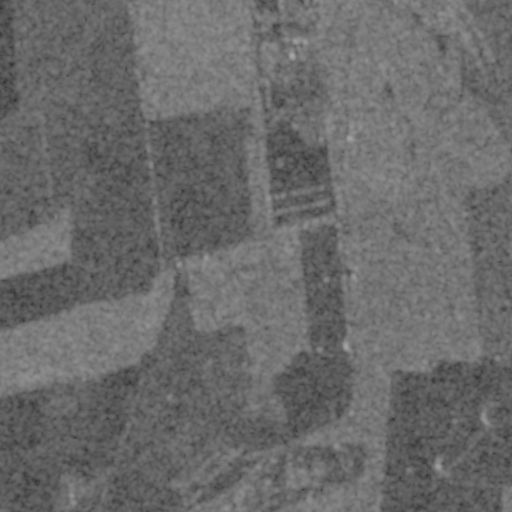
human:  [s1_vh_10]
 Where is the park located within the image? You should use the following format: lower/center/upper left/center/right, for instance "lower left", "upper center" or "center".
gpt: The park is located in the upper right of the image.
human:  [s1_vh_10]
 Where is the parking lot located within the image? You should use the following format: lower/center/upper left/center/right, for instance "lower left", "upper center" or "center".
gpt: The parking lot is located in the upper center of the image.
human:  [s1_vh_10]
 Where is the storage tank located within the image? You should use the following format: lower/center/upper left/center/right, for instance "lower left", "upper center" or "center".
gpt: The storage tank is located in the lower left of the image.
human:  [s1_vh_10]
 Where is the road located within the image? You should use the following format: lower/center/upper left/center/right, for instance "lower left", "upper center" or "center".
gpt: There is no road in the image.

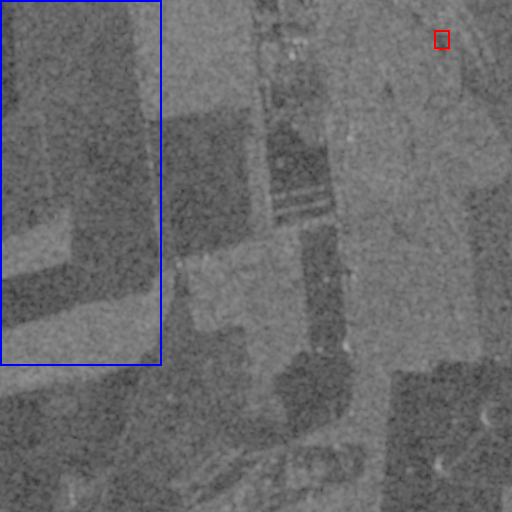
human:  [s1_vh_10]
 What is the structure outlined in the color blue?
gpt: The structure outlined in blue is a crop field.
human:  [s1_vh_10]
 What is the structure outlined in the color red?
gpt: The structure outlined in red is a park.
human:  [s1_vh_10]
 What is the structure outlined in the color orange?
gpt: There is no orange outline.